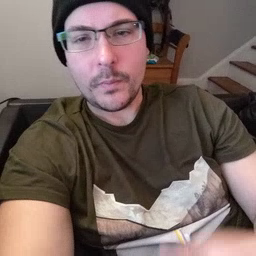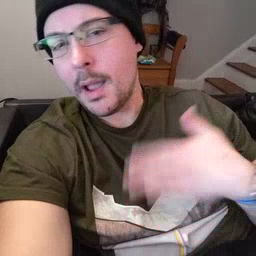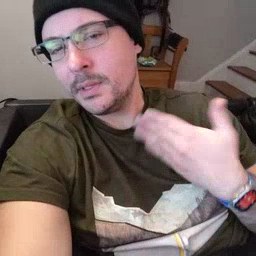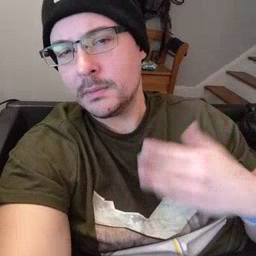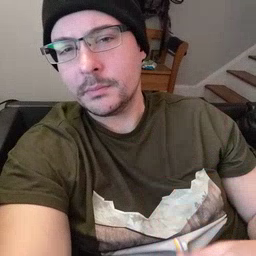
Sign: happy